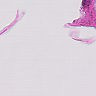
Metastatic tissue present: no